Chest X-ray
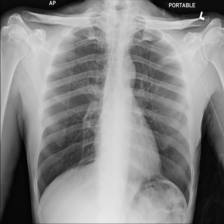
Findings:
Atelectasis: negative
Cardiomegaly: negative
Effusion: negative
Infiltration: negative
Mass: negative
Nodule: negative
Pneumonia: negative
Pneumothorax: negative
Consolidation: negative
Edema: negative
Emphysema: negative
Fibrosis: negative
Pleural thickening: negative
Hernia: negative